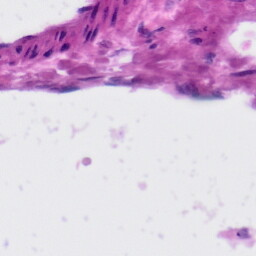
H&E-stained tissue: Liver